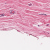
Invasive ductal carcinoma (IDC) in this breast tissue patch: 0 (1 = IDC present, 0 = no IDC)